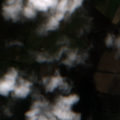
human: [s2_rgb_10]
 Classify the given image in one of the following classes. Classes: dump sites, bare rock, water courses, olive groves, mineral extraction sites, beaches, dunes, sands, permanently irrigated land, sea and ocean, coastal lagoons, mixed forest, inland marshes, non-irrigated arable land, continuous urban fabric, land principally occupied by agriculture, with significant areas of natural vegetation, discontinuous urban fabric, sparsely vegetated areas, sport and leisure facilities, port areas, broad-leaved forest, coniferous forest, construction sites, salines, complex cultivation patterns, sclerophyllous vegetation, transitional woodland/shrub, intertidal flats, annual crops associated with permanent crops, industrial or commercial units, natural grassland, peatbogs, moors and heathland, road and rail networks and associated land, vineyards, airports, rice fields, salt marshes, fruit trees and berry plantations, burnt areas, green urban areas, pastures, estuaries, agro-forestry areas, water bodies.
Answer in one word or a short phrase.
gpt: non-irrigated arable land, pastures, broad-leaved forest